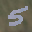
Label: 5